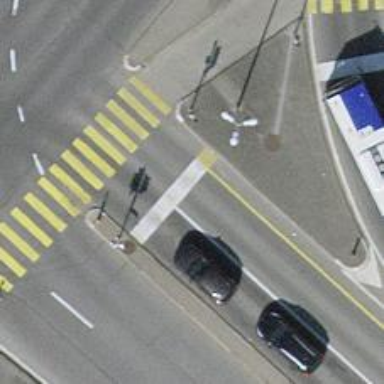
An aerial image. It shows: Secondary road with asphalt surface and designated cycle lane.